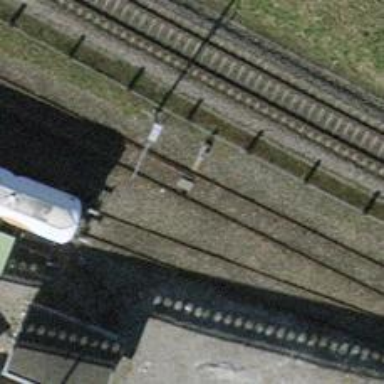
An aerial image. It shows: Railway switch.